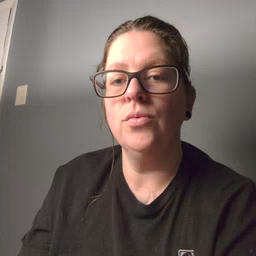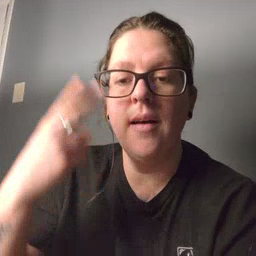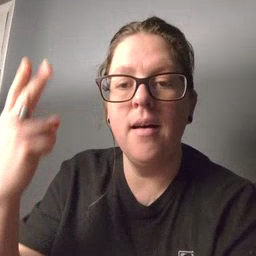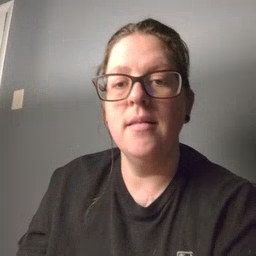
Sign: high